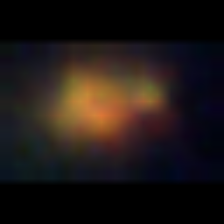
Taxon: NanoPlankton
Group: Other